Field crop: maize
Growth stage: 2
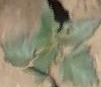
Species: datura